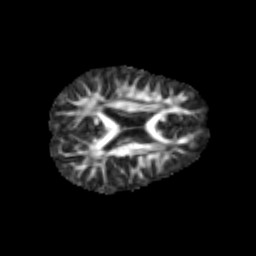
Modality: FA
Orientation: axial
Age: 7
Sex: male
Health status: healthy